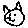
Label: cat